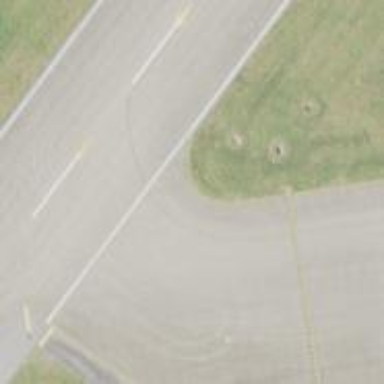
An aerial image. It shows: Asphalt taxiway at the airport.